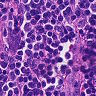
Metastatic tissue present: no